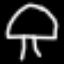
Label: mushroom